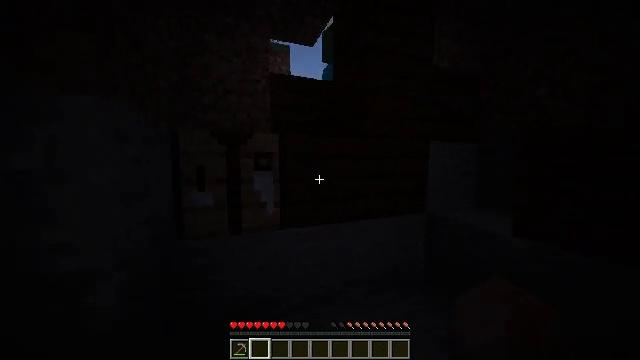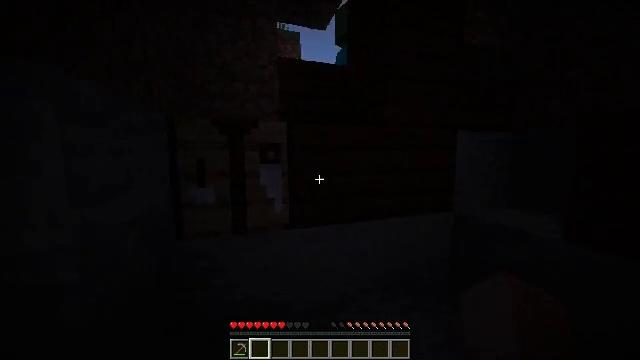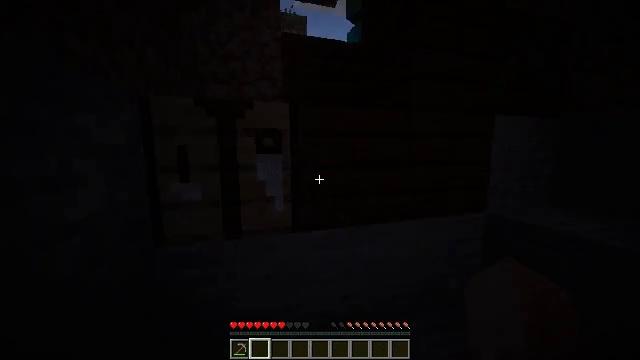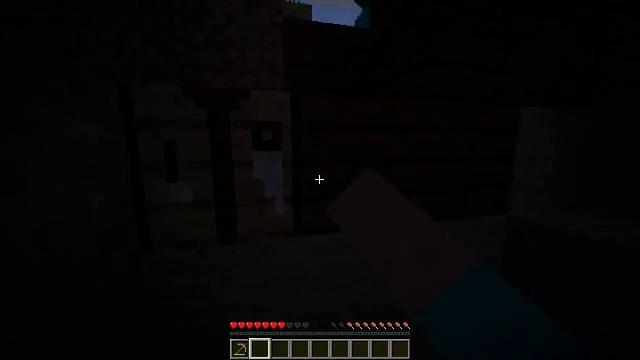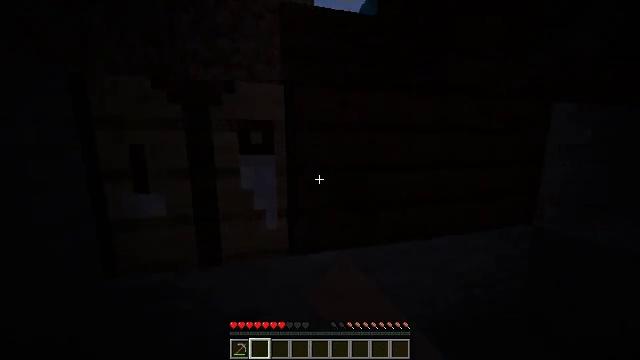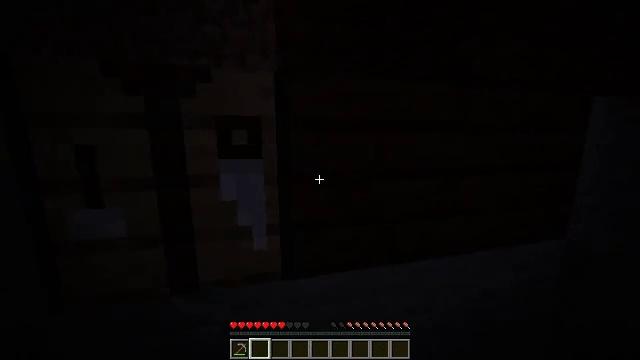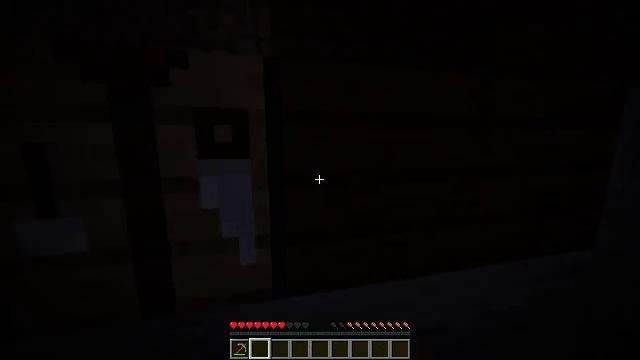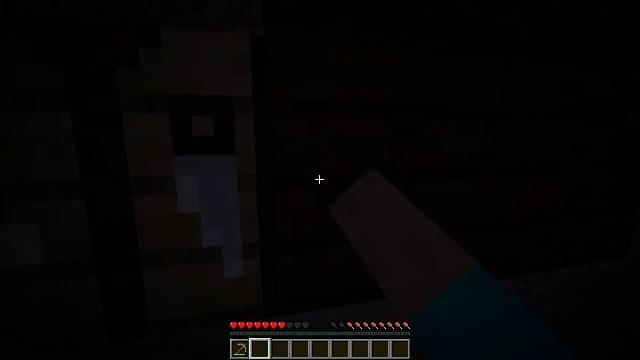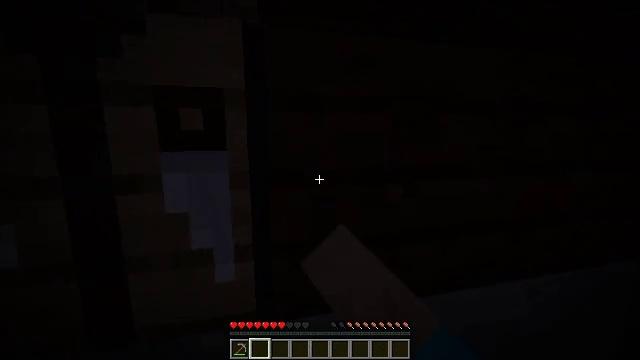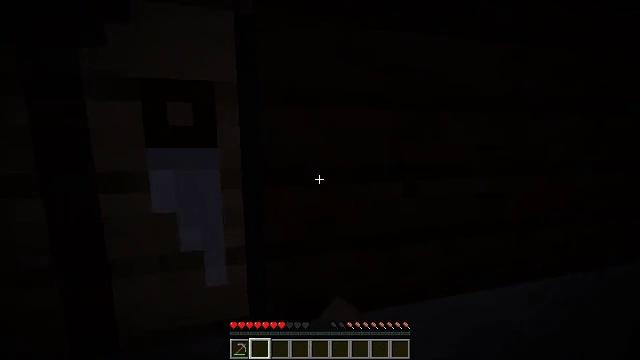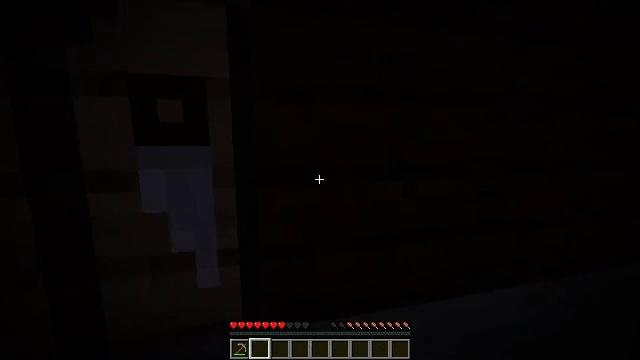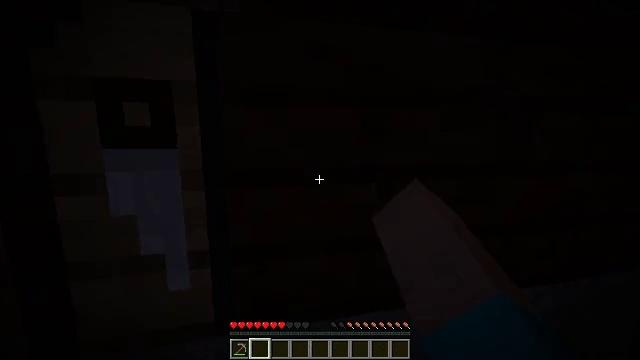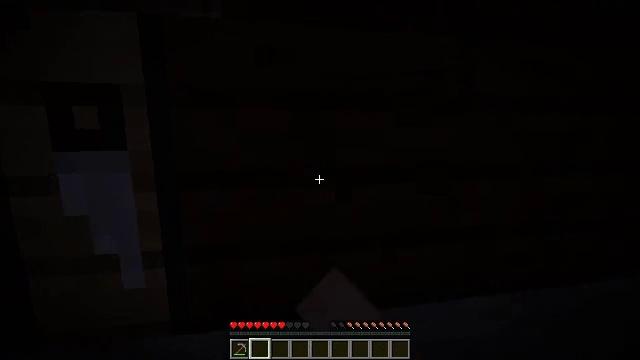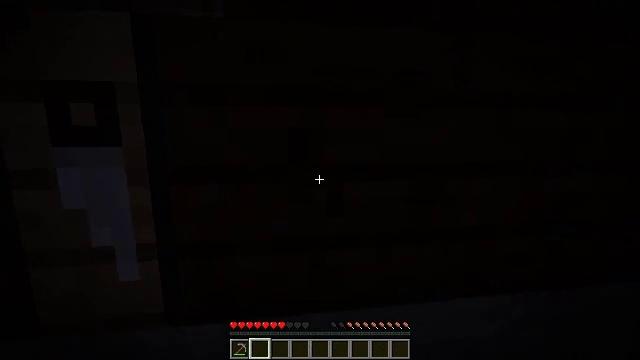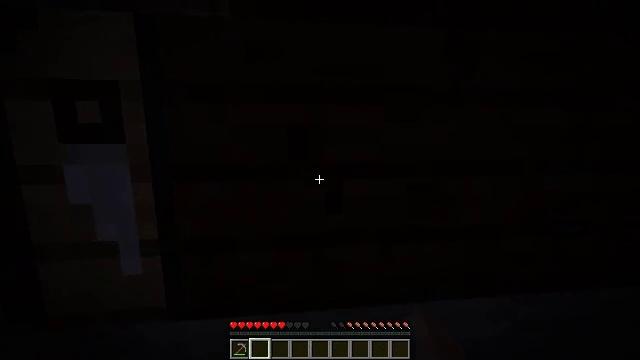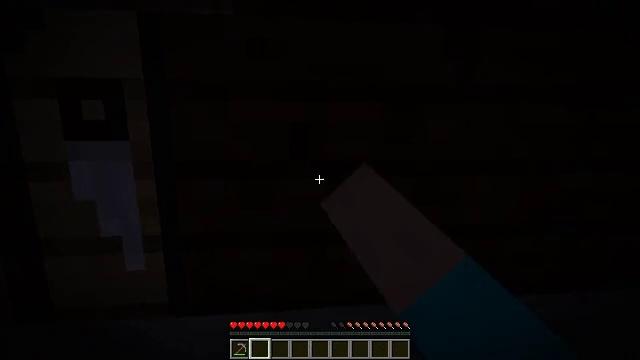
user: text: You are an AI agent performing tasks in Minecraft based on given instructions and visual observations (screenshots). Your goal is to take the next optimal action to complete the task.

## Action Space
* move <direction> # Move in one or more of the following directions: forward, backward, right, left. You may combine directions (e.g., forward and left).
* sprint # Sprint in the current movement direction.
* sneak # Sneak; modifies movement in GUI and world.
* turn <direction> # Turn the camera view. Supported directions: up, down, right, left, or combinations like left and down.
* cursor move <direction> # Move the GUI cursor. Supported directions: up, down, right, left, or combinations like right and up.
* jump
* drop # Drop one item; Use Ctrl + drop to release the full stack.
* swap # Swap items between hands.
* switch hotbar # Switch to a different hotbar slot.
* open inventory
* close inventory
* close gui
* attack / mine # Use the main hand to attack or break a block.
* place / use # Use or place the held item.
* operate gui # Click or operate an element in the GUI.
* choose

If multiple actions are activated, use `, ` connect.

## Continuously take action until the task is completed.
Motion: motion action
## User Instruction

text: Mine dark oak planks.
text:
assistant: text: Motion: move forward, turn left and down
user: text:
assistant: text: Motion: move forward, turn left and down, attack / mine
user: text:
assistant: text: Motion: move forward, turn left, attack / mine
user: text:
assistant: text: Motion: move forward, attack / mine
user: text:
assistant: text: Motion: attack / mine
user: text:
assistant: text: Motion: attack / mine
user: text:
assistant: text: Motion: attack / mine
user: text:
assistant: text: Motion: attack / mine
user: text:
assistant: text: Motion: attack / mine
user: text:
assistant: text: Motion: move right, attack / mine
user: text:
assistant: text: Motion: move right, turn left, attack / mine
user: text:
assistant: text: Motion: turn left, attack / mine
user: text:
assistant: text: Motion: turn left, attack / mine
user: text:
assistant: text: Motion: turn left, attack / mine
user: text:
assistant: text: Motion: turn left, attack / mine
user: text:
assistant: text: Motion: turn left, attack / mine
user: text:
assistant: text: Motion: turn left, attack / mine
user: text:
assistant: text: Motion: attack / mine
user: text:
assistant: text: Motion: attack / mine
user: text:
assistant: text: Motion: attack / mine
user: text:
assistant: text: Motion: attack / mine
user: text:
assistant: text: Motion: attack / mine
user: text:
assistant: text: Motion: attack / mine
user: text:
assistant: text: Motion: attack / mine
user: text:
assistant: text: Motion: attack / mine
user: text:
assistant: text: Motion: attack / mine
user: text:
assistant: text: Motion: attack / mine
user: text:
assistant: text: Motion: attack / mine
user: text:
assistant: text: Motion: attack / mine
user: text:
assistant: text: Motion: attack / mine